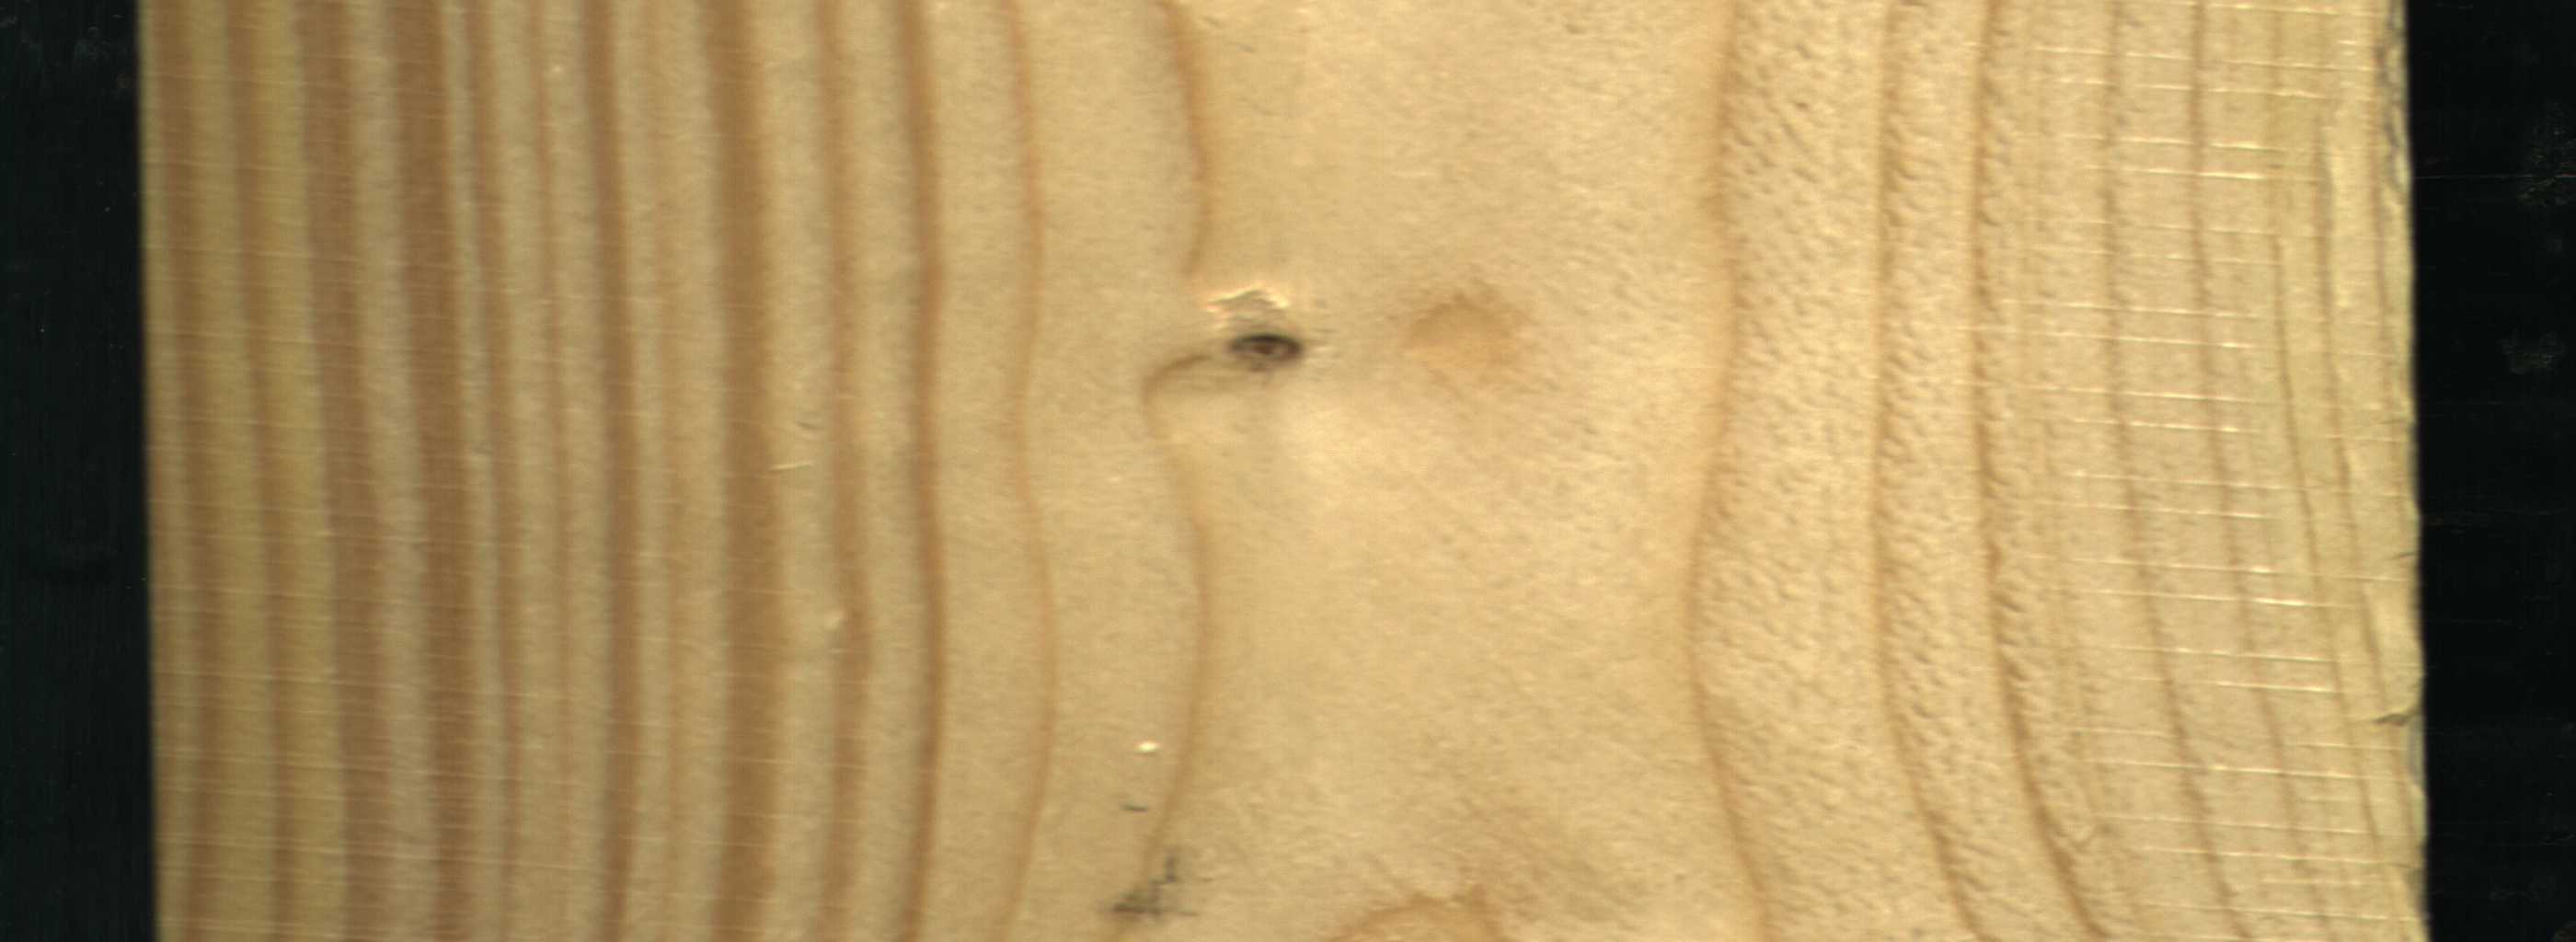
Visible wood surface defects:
Live_Knot